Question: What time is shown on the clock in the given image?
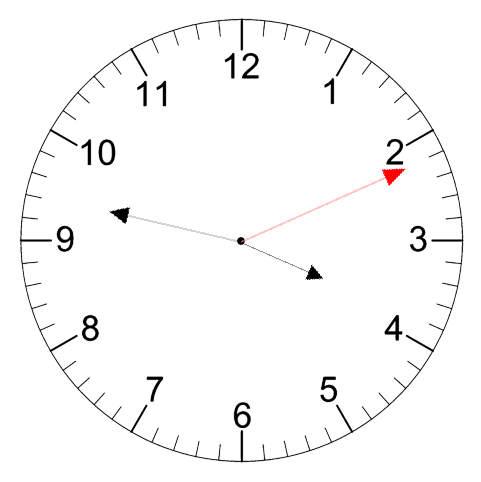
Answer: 03:47:11